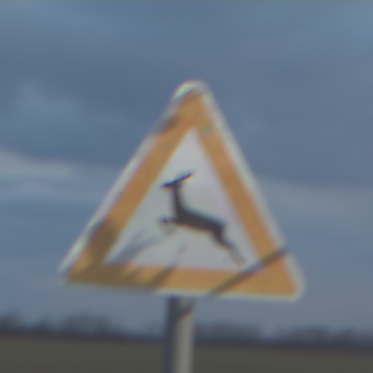
Verkehrszeichen: WildwechselRechts
Umgebung: Outdoor, Nature
Tageszeit: SunriseSunset
Wetter: PartlyCloudy
Licht: Natural
Jahreszeit: NotSpecified
Kontrast: LowContrast